Question: I'm writing a rails generators gem to template my rails application setup. However, when this line of code is executed:
'''
run "rvm gemset create #{application_name} && rvm gemset use #{application_name}"
'''
"RVM is not a function" error appeared. However it seems that the create command did work:
'''
ruby-2.1.0 - #gemset created /home/edward/.rvm/gems/ruby-2.1.0@blog
ruby-2.1.0 - #generating blog wrappers.
RVM is not a function, selecting rubies with 'rvm use ...' will not work.
You need to change your terminal emulator preferences to allow login shell.
Sometimes it is required to use '/bin/bash --login' as the command.
Please visit https://rvm.io/integration/gnome-terminal/ for a example.
'''
By the way, I already have the login shell enabled long time ago

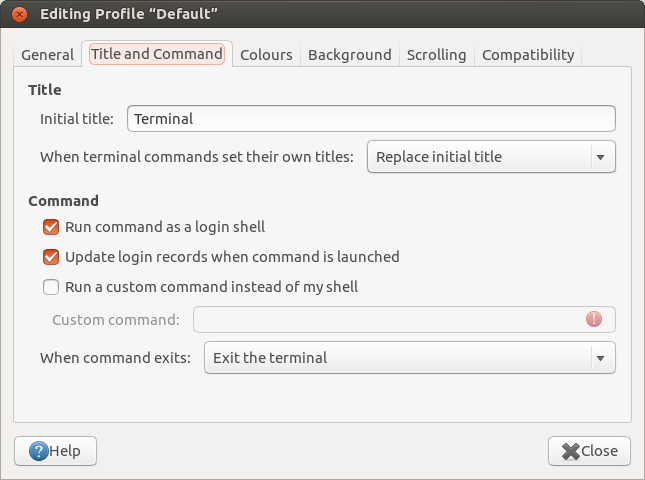
Answer: Because Rails does not provide a full login shell, you can solve this issue in one of two ways:
### 1. Using the RVM Ruby API
This might be an elegant solution, but it likely difficult.
The RVM Ruby API is here: <URL>
### 2. Wrapping your commands with RVM's scripting interface.
By running your commands through RVM like this:
'''
run "rvm #{current_ruby} do rvm gemset create #{app_name} --ruby-version"
run "rvm #{current_ruby}@#{app_name} do gem install bundler"
run "rvm #{current_ruby}@#{app_name} do bundle install"
'''